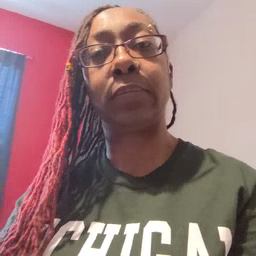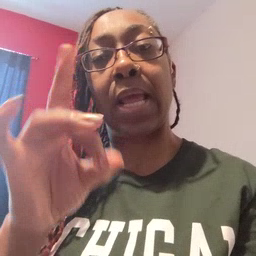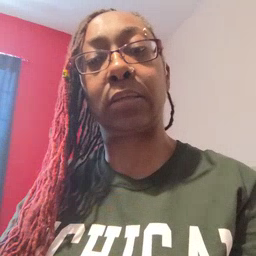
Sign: hate